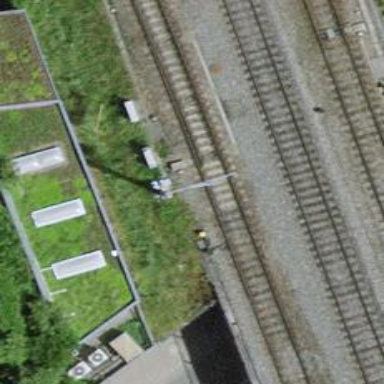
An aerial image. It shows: Single railway track with electrification through contact line.